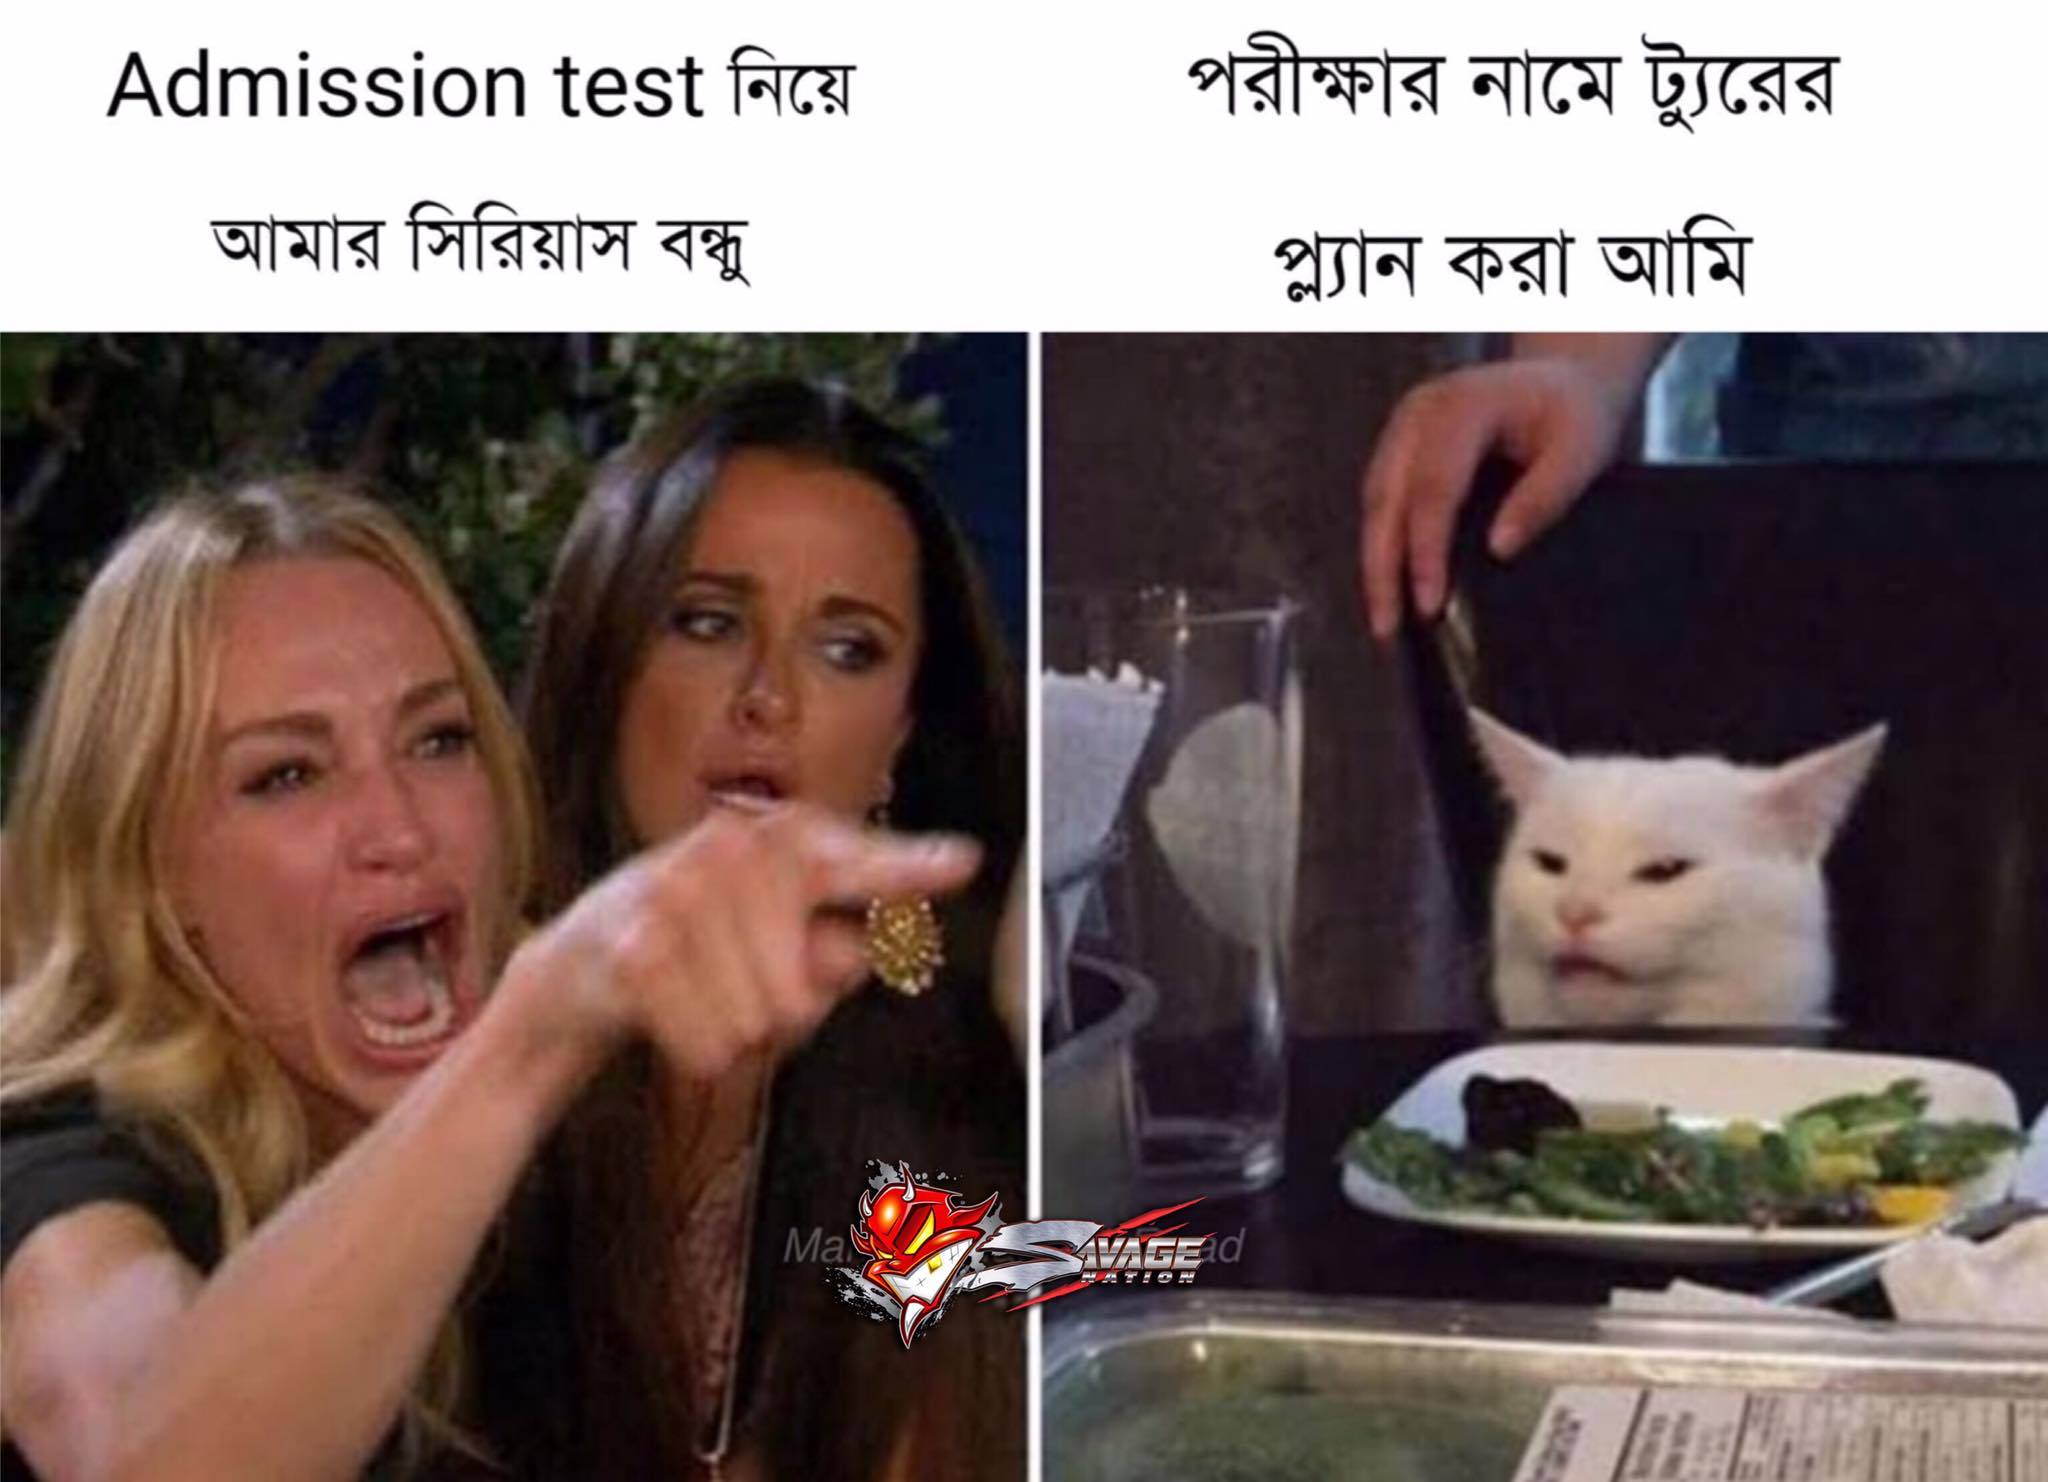
Caption: Admission test  নিয়ে আমার সিরিয়াস বন্ধু   পরীক্ষার নামে ট্যুরের প্ল্যান করা আমি
Label: non-hate